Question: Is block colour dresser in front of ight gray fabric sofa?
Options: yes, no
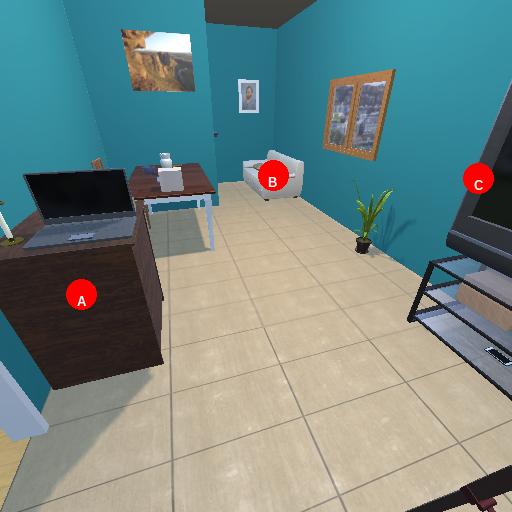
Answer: yes